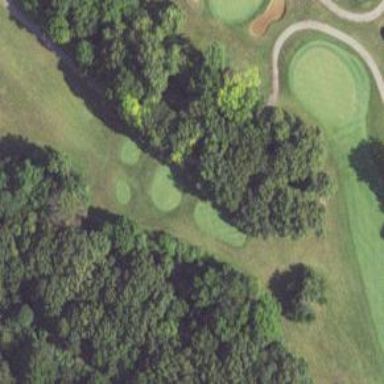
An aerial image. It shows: Service road used as golf cart path.